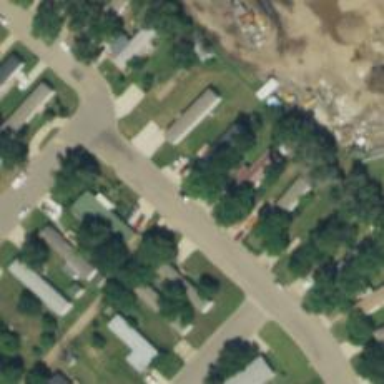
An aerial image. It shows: Alley classified as service road.